Question: I'm struggling to get the text of a rotating banner (the text in red) aligned to the right (to the left of the social icons). It would be too long to post the code here so <URL>.
I suspect that this could come from the below code (part of modern-ticker.css) but when I change it to 'float: right' the text disappears. I also tried text-align: right at various places without success. Thanks for your help!
'''
.mt-news li {
float: left;
}
'''

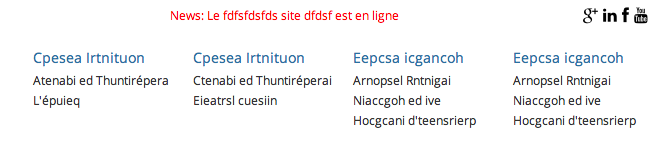
Answer: Floating elements get as wide as their content, so you need to specify it in order to be as wide as the container (in this case the container is very very wide but the visible area is 400px wide).
'''
.mt-news li {
width: 400px;
}
'''
---
More changes
In this example, you don't really need the parent to be very wide and the 'li's to float because you're fading them in a way that they're not displayed at once. I would recommend:
1. Remove width: 50000px; from ul
2. Remove float: left; from li
3. Remove float: left; from .mt-news
That is if the real live situation won't be different from this example.